Question:
this is my fragment shader
'''
#ifdef GL_ES
#define LOWP lowp
precision mediump float;
#else
#define LOWP
#endif
varying LOWP vec4 v_color;
varying vec2 v_texCoords;
uniform sampler2D u_texture;
void main()
{
vec4 final_color = v_color * texture2D(u_texture, v_texCoords);
if (final_color.w != 0.0){
final_color = v_color;
}
gl_FragColor = final_color;
}
'''
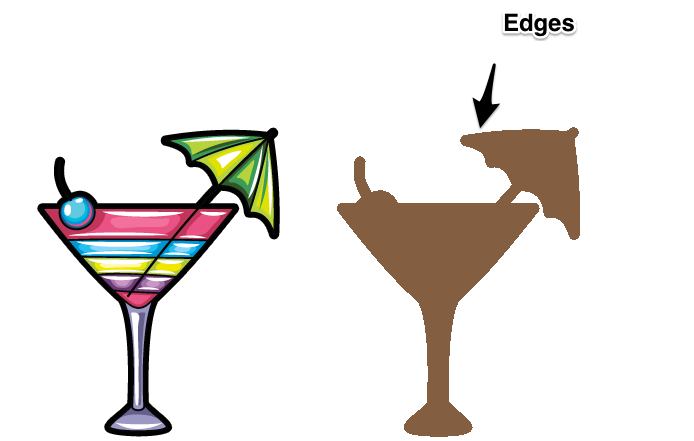
Answer: It looks like your original image is anti-aliased. Try just using the color of 'v_color' with the alpha from the texture:
'''
gl_FragColor.xyz = v_color.xyz;
gl_FragColor.w = texture2D(u_texture, v_texCoords).w;
'''